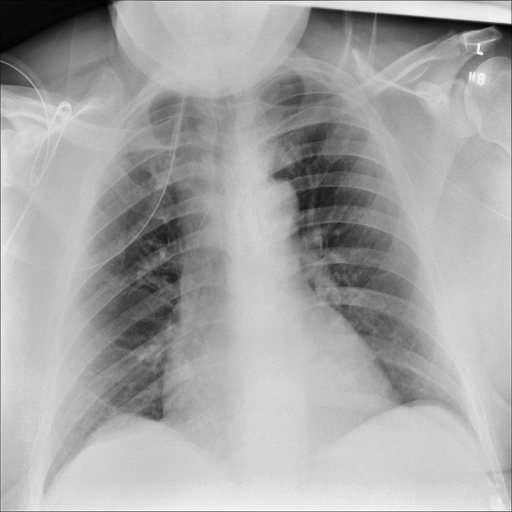
Finding: NORMAL